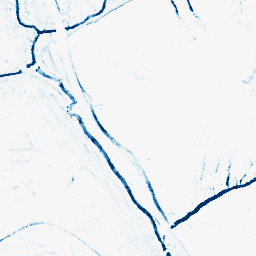
Category: morphological
Decomposition family: morphological_square
Decomposition parameters: operation: closing
size: 5
Upsampling method: lanczos
Upsampling parameters: scale: 4
Upsampling scale: 4